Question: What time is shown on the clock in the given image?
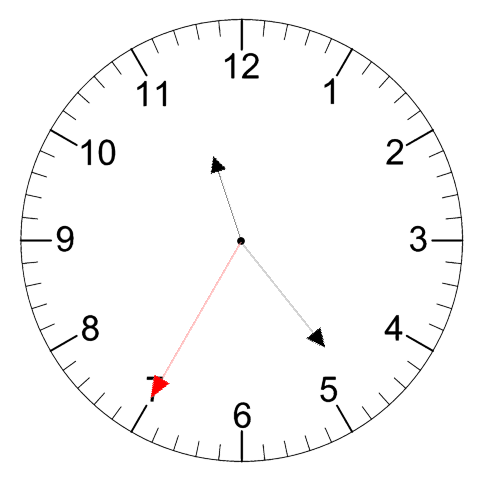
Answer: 11:23:35